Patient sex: M
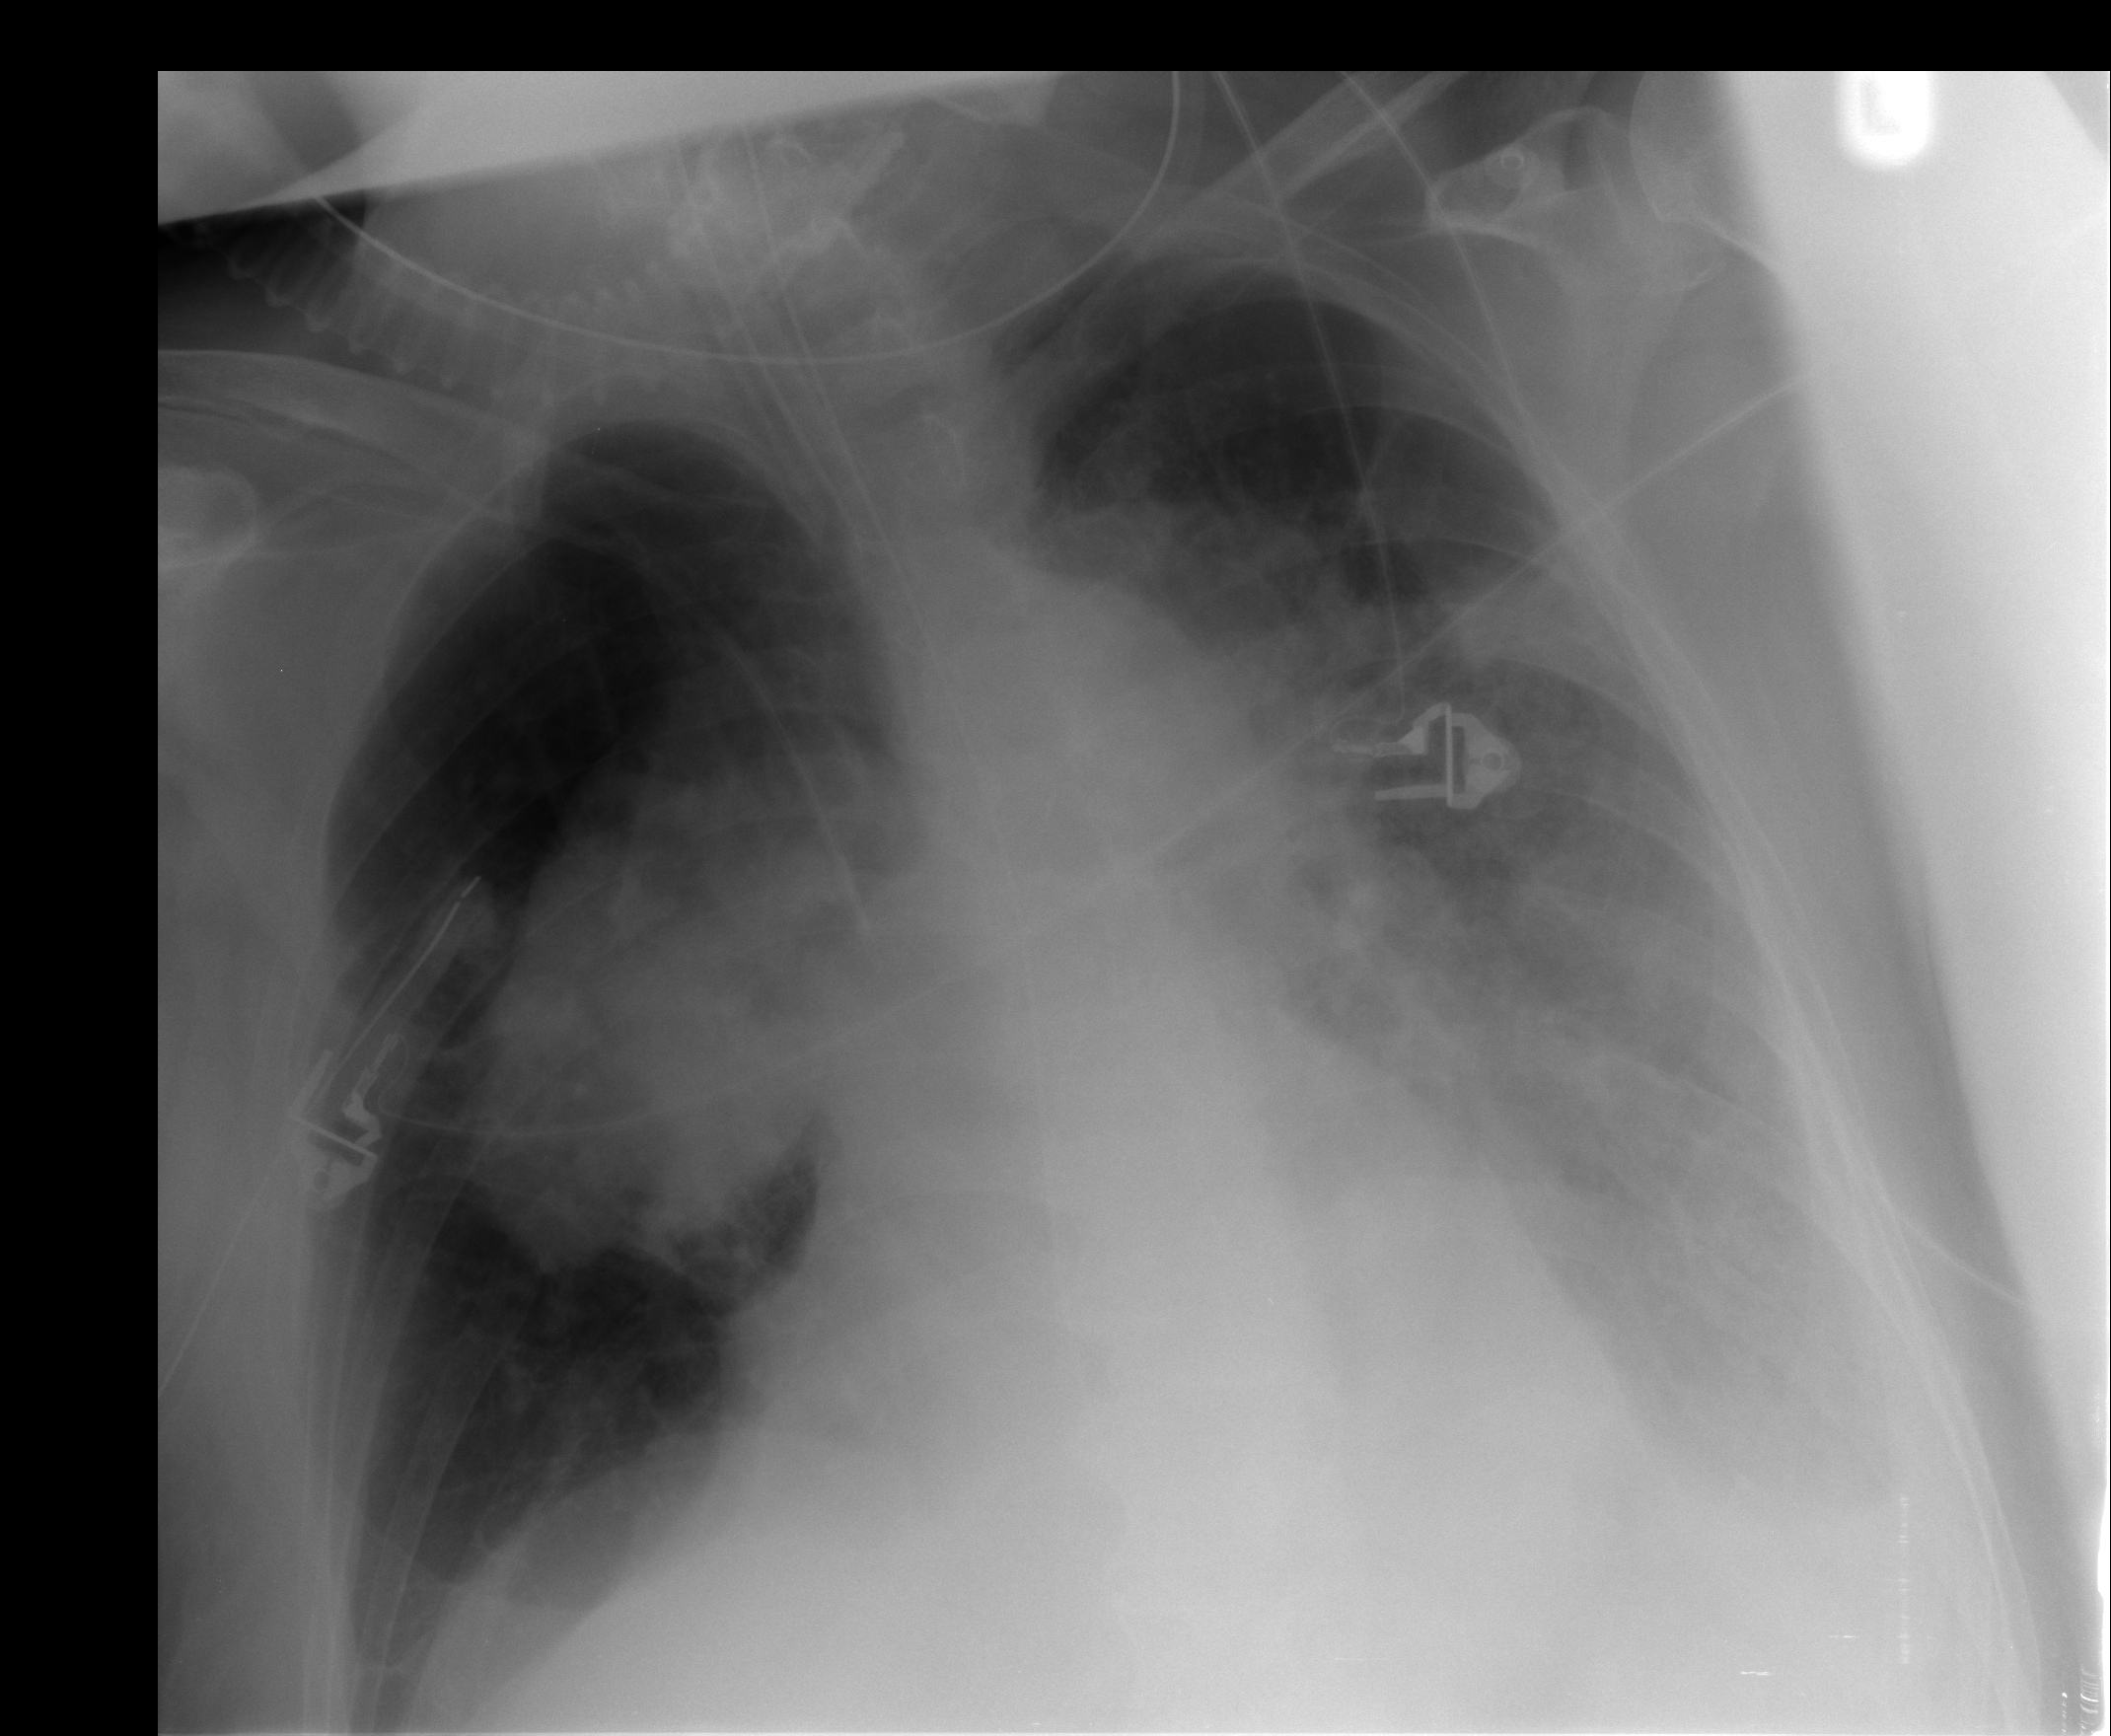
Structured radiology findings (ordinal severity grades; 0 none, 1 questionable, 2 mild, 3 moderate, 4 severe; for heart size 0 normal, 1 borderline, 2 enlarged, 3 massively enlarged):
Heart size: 0
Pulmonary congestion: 2
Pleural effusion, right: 0
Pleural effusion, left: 2
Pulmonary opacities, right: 2
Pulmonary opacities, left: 3
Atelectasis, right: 2
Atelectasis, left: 2